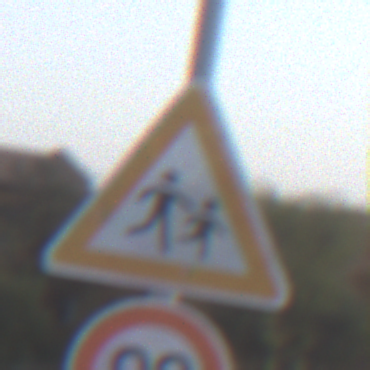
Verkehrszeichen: KinderLinks
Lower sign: Geschwindigkeit90
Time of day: SunriseSunset
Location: Outdoor (Suburban)
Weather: Clear
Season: NotSpecified
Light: Natural